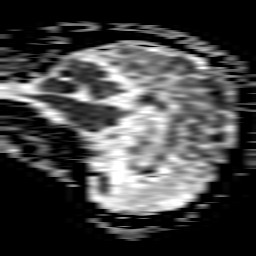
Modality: ADC
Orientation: sagittal
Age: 82
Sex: female
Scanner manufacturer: philips
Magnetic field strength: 1.5 T
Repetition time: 3.684 s
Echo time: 0.09411 s